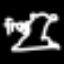
Label: frog